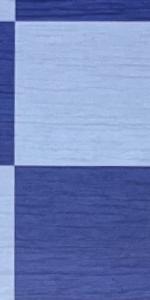
Label: Empty